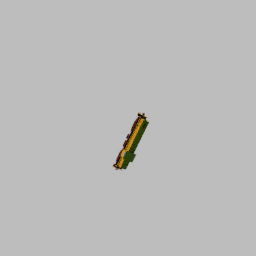
Label: mechanical